Question: I've looked through Generic.xaml and ThemeResources.xaml in the following path:
> C:\Program Files (x86)\Windows Kits\8.0\Include\WinRT\Xaml\Design
However, they don't seem to contain a resource key that I can use in order to retrieve the color of the current scheme selected in the Windows 8 start screen.
The color I am trying to retrieve through a DynamicResource in the XAML is seen visually below, to demonstrate my point.

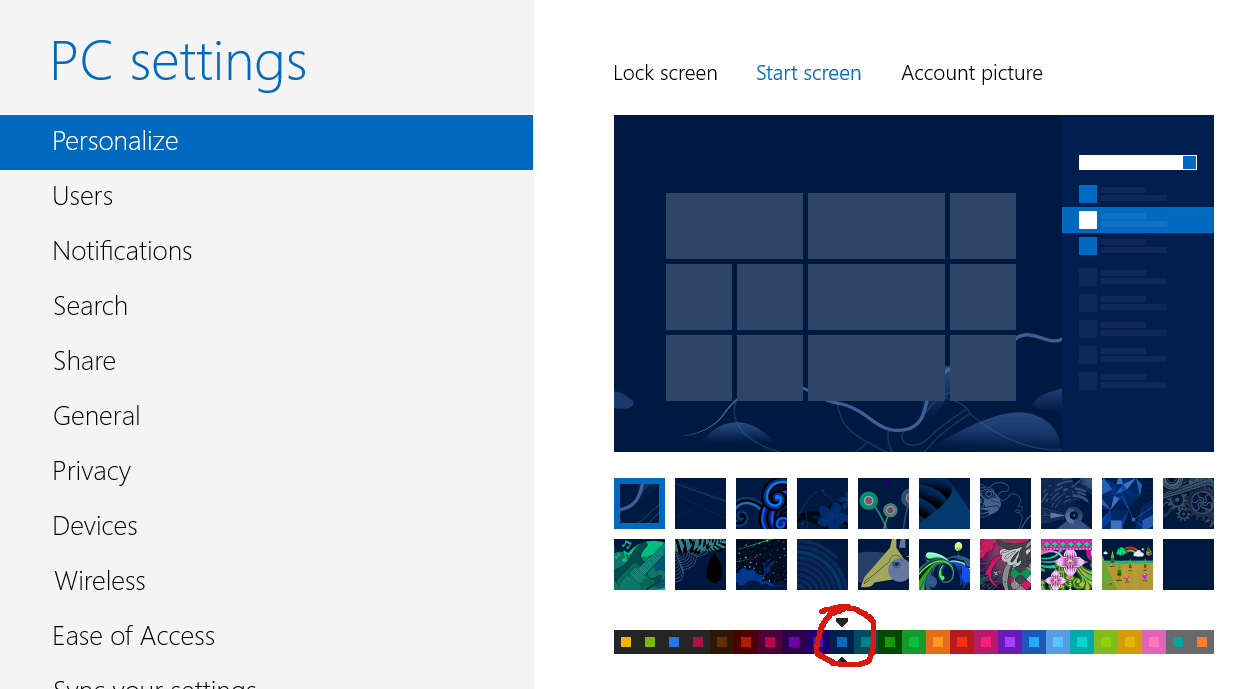
Answer: There is no API available to use the currently selected Windows theme color.